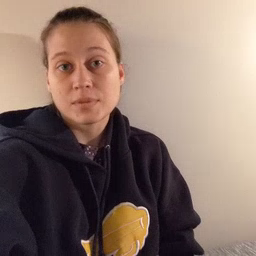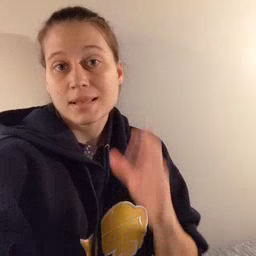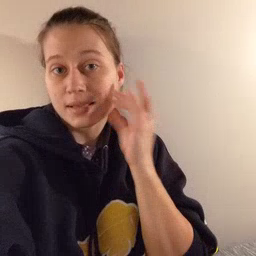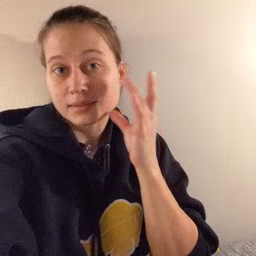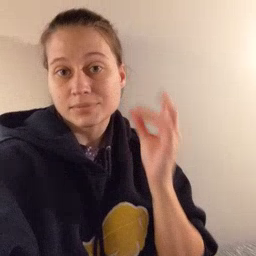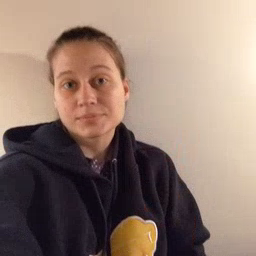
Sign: cat